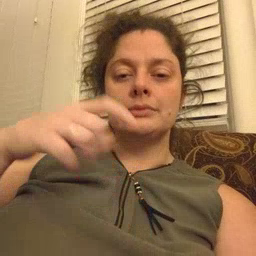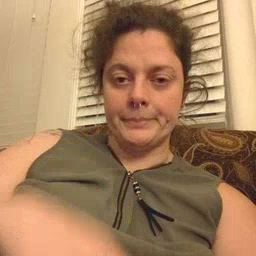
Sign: time